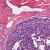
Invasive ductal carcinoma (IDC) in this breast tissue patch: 0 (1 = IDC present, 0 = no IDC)